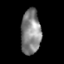
Tissue: skin
Cell type: Epithelial cells
Senescence score: 0.2745
Nuclear area (px): 868
Mean DAPI intensity: 132.998